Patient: sex M, age 62
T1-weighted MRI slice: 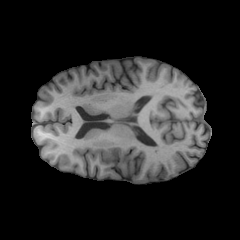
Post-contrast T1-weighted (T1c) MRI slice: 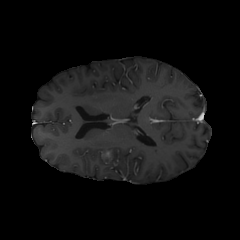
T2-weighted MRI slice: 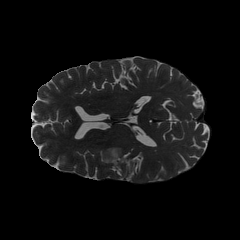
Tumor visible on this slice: yes
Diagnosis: Glioblastoma, IDH-wildtype
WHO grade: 4